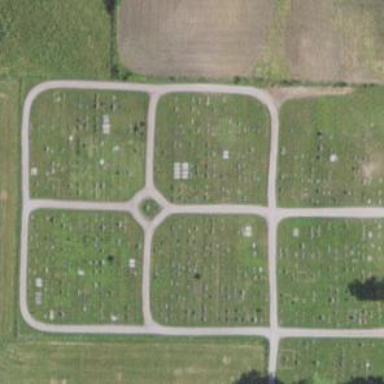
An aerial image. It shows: Sector of the cemetery with grass surface.